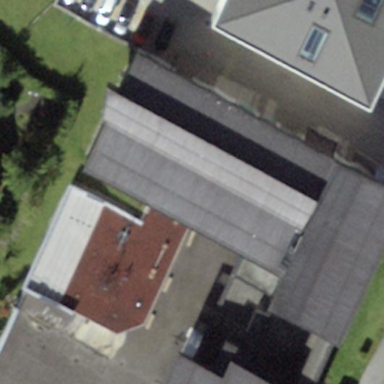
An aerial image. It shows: School.